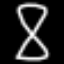
Label: hourglass